Question: im havin this error, in which my div doesnt expand

the line on top is the div, which is supposed to be surrounding the images and the text that you can see
heres the code:
html
'''
<div class="team sizer">
<img class="teamtitle" src="FullWeb/v_landingpage/Title.png"/>
<div class="person1 pimage">
<img src="FullWeb/v_landingpage/Team_Pic_Base.png"/>
<p class="ptext">Person 1</p>
</div>
<div class="person2 pimage">
<img src="FullWeb/v_landingpage/Team_Pic_Base.png"/>
<p class="ptext">Person 2</p>
</div>
<div class="person3 pimage">
<img src="FullWeb/v_landingpage/Team_Pic_Base.png"/>
<p class="ptext">Person 3</p>
</div>
<div class="person4 pimage">
<img src="FullWeb/v_landingpage/Team_Pic_Base.png"/>
<p class="ptext">Person 4</p>
</div>
<p class="pagebottomtext" width="44.21052631578947%">Lorem ipsum</p
</div>
'''
css:
'''
.team{
position:relative;
margin-bottom:700px;
border: 1px solid black;
}
.teamtitle{
position:absolute;
top:1%;
left:47.15789473684211%;
width:5.684210526315789%;
height:42px;
border: 1px solid black;
}
.pimage{
position:absolute;
top:120px;
border: 1px solid black;
}
.person1{
left:530px;
}
.person2{
left:770px;
}
.person3{
left:1010px;
}
.person4{
left:1250px;
}
.ptext{
font-family: Lucida Sans Unicode;
color:#999999;
font-size:1.1em;
border: 1px solid black;
}
.pagebottomtext{
position:absolute;
text-align:center;
width:44.21052631578947%;
top:320px;
left:27.89473684210527%;
font-family: Lucida Sans Unicode;
color:#999999;
}
'''
thanks in advance for your help.
<URL>
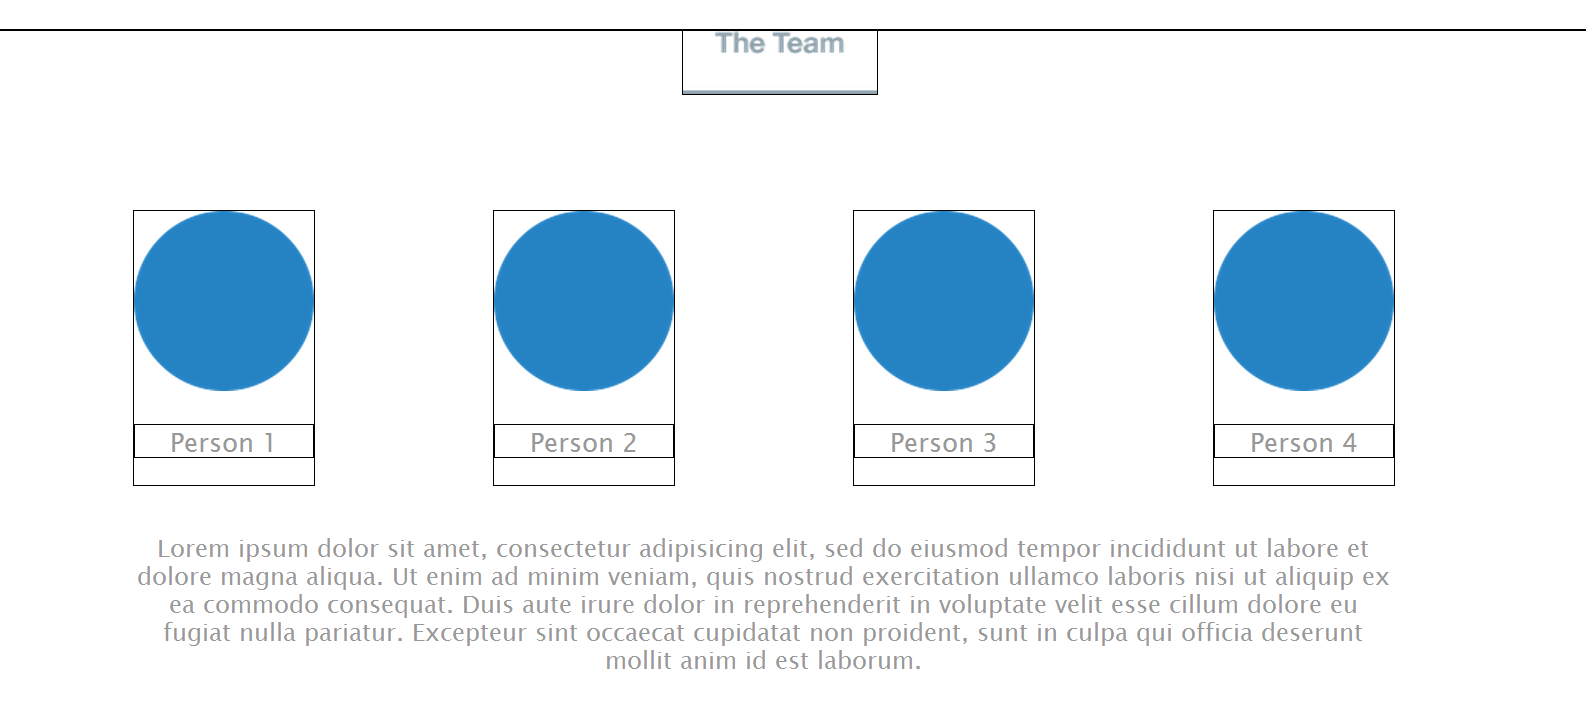
Answer: It's because all the child elements of the 'div' have 'position: absolute', and hence are taken out of the flow (i.e. they don't take up any space within the containing 'div', and hence it shrinks to zero height).
You'll need to position them using something else. I had a little play and came up with this using margins to position:
<URL>
although you'll probably need to mess with the numbers.